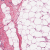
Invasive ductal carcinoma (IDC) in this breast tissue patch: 0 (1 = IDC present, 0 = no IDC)